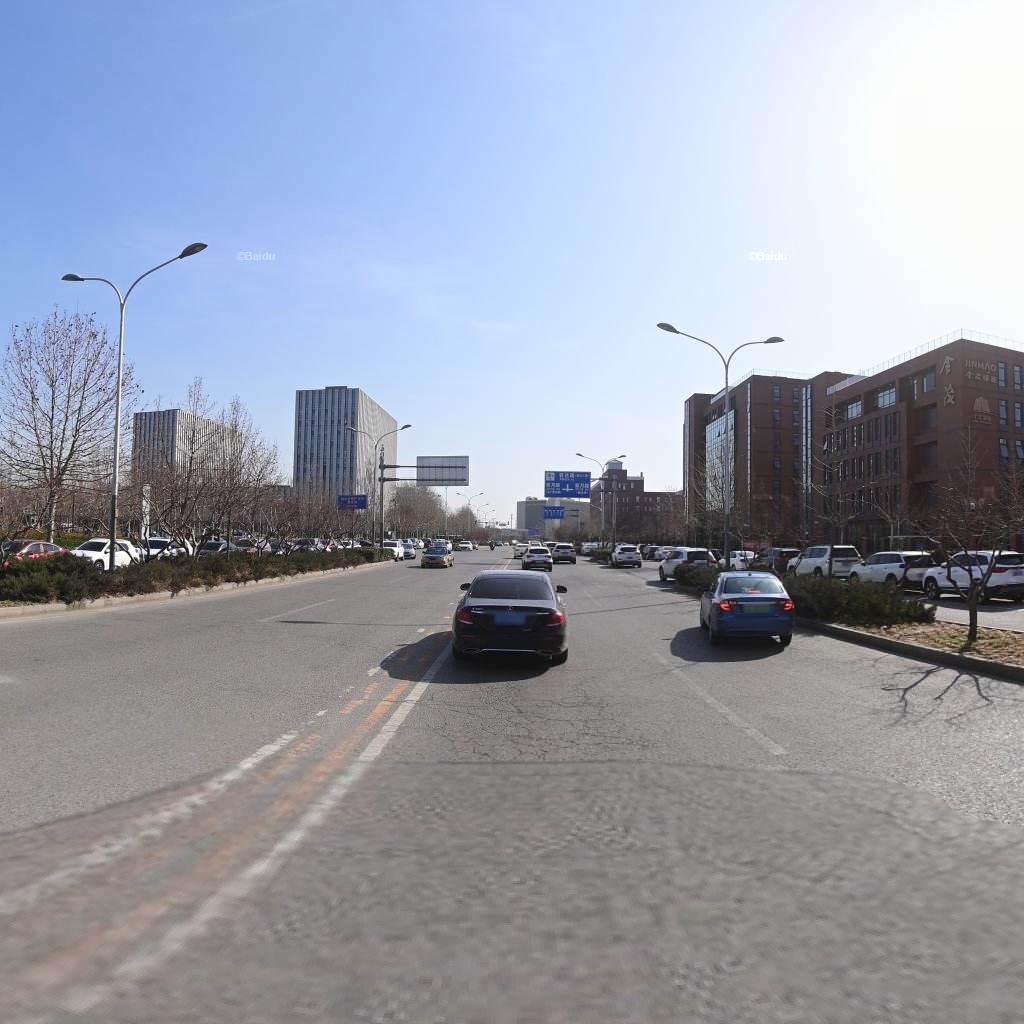
Region: Chaoyang
Road damage annotations: alligator crack